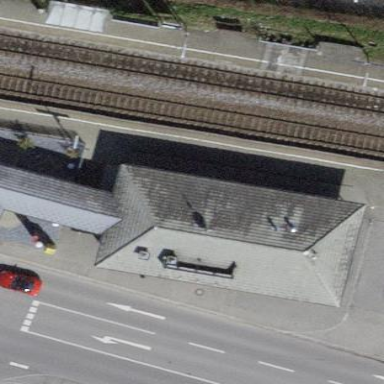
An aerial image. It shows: Restaurant building.